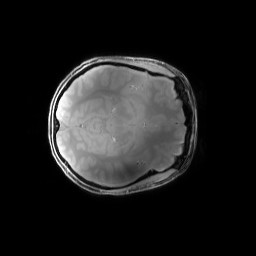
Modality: PDw
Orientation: axial
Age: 25
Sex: female
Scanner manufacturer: siemens
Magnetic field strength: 6.98 T
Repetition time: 1.3 s
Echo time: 0.00231 s